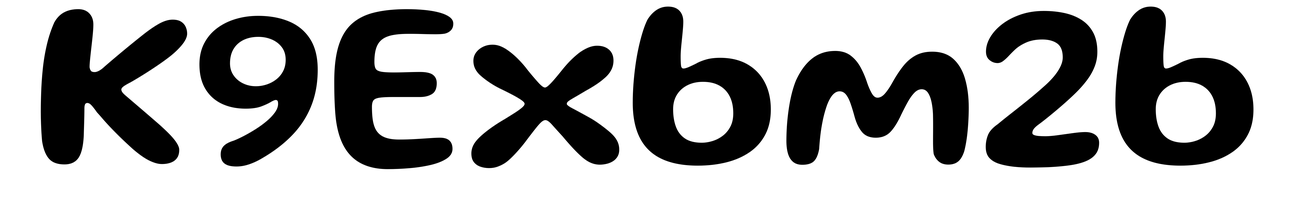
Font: Gluten_Medium